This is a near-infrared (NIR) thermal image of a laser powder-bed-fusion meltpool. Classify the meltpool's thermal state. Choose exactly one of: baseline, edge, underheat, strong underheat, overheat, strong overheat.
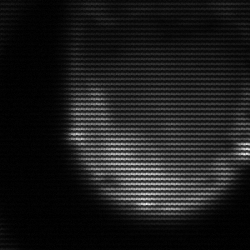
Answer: edge